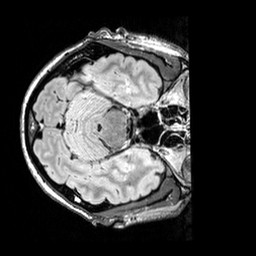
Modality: FLAIR
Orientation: axial
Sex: male
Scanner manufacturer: siemens
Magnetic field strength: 3 T
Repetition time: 5 s
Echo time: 0.395 s